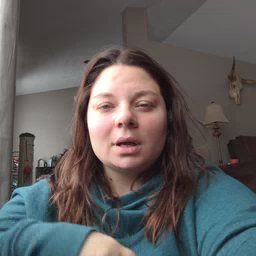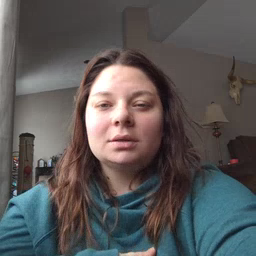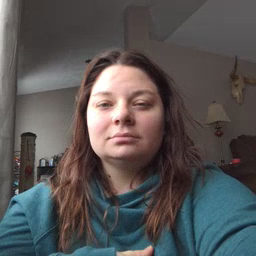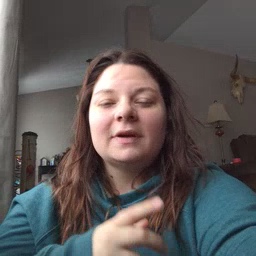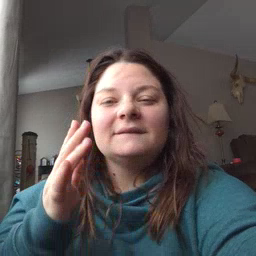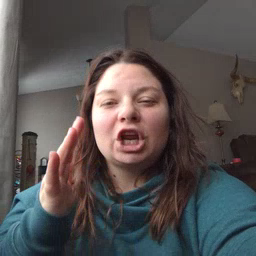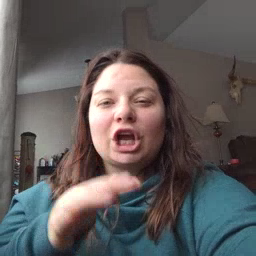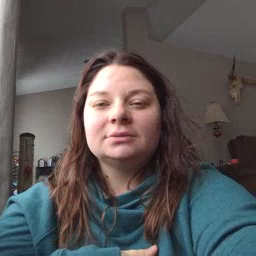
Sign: finger